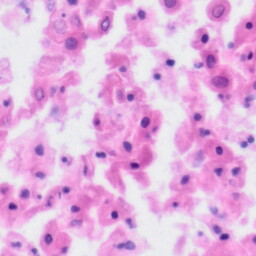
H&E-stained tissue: Tonsil